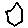
Label: hexagon